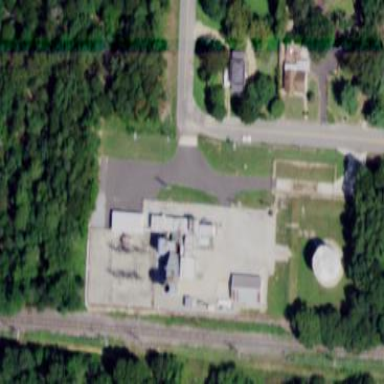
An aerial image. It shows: Power plant.